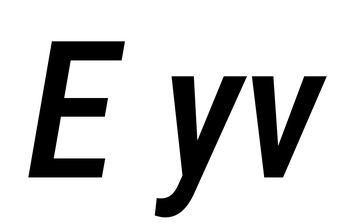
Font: Roboto-Italic_Condensed_Medium_Italic